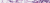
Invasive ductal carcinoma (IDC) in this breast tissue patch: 0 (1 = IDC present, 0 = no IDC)